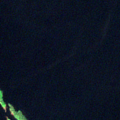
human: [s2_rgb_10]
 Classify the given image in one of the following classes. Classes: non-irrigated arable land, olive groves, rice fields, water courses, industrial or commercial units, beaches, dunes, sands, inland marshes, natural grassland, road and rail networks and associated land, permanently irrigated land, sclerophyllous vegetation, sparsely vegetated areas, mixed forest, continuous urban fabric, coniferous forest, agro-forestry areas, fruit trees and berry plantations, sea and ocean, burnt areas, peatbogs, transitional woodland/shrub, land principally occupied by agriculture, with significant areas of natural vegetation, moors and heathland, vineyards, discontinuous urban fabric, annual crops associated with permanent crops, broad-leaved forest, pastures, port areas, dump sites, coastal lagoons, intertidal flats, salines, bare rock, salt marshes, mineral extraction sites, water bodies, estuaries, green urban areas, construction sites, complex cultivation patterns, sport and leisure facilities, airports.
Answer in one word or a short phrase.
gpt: water bodies